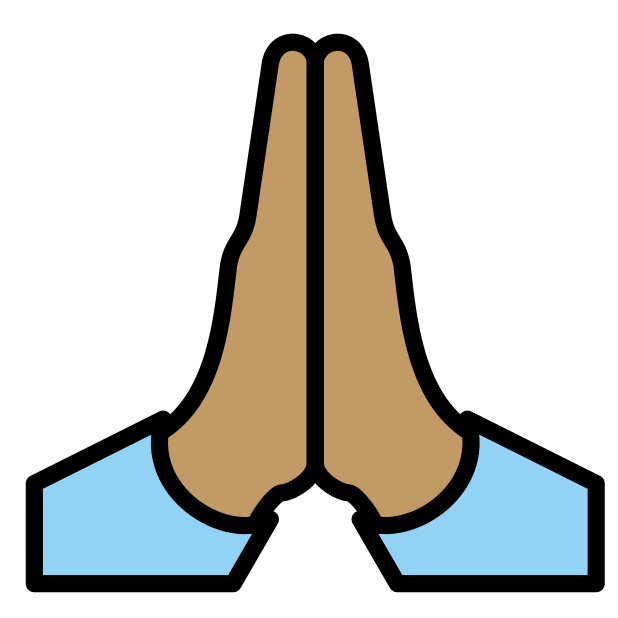
folded hands: medium skin tone